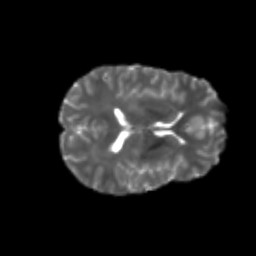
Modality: T2w
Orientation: axial
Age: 21
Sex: female
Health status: healthy
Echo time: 0.074 s